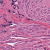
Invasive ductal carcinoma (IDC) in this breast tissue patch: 1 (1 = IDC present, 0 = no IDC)